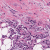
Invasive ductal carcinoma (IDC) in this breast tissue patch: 1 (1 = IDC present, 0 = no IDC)